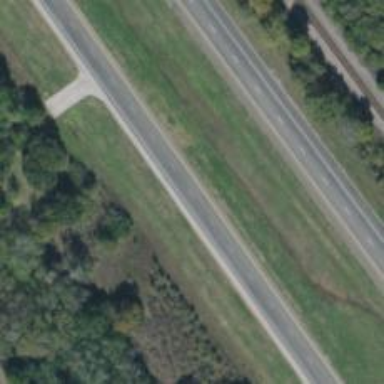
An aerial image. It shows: This image shows trunk highway that functions as expressway.